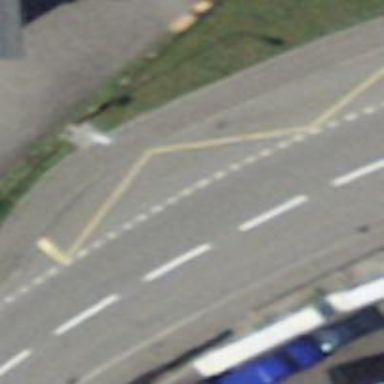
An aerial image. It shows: Bus stop with platform for public transport.